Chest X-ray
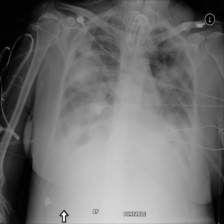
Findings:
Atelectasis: negative
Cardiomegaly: negative
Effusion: positive
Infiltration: negative
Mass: negative
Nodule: negative
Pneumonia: negative
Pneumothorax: negative
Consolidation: negative
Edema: negative
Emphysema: negative
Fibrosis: negative
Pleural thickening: negative
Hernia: negative